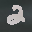
Label: 2